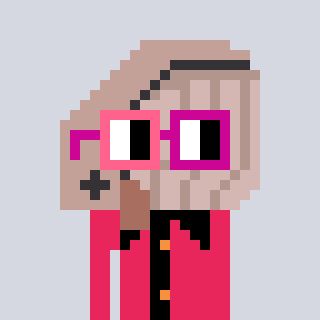
a pixel art character with square pink and red glasses, a whale-shaped head and a redpinkish-colored body on a cool background